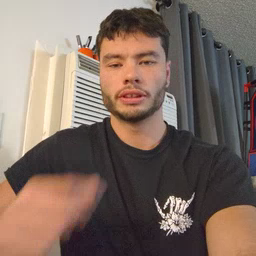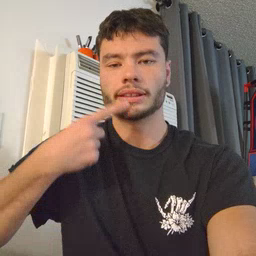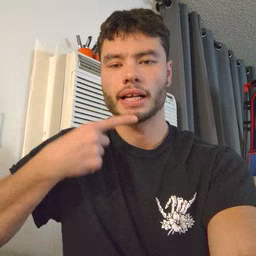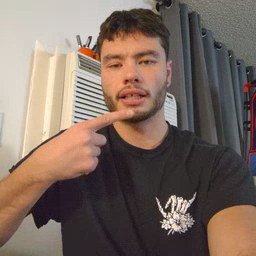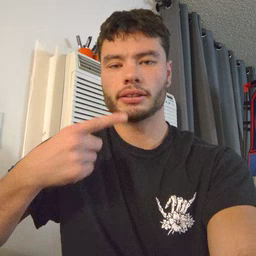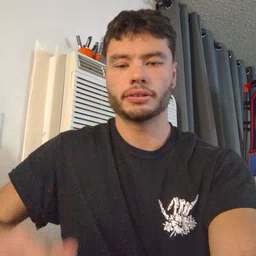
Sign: say